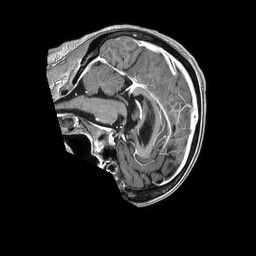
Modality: T1w
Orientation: sagittal
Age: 55
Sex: female
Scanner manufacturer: philips
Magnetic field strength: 1.5 T
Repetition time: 0.007558 s
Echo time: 0.003431 s